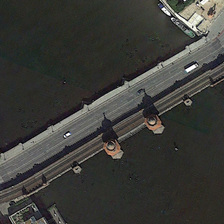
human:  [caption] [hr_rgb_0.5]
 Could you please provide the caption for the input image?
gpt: several cars are on a bridge over a river with two boats in it .

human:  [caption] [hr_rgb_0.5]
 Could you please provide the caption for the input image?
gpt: several cars are on a bridge over a river with two boats in it .

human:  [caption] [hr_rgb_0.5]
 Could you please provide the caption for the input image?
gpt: several cars are on a bridge over a river with two boats in it .

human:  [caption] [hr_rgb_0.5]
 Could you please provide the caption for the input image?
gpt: several cars are on a bridge over a river with two boats in it .

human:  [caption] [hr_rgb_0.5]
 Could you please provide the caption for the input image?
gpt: several cars are on a bridge over a river with two boats in it .